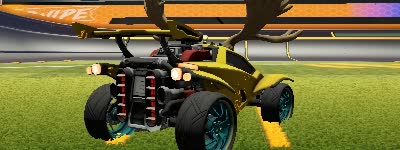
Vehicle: octane